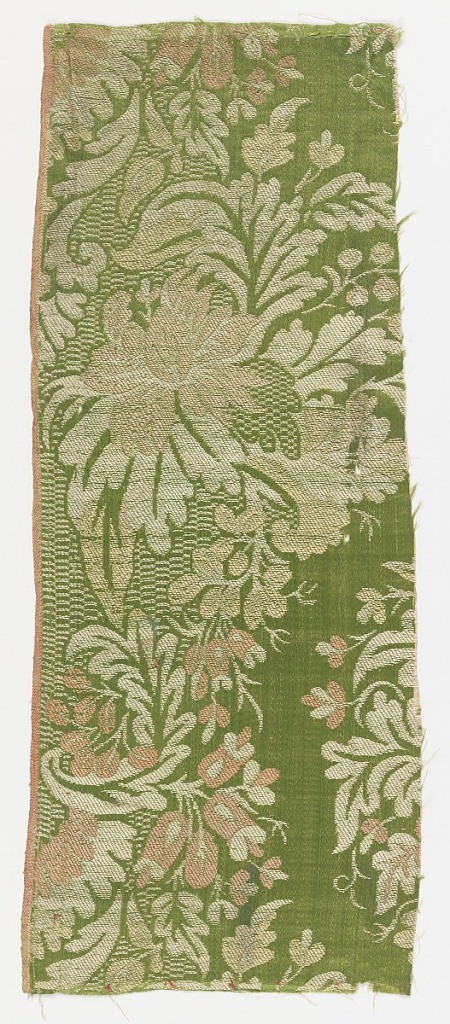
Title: Fragment
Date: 17th century
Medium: silk Technique: lampas; combination of two structures 7&1 satin plus twill
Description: Green silk weave, lampas, satin filed with leaf scrolls and details of checker motifs in twill weave. Large scale floral design.